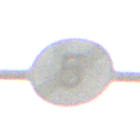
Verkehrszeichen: EndeGeschwindigkeit5
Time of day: SunriseSunset
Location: Outdoor (Suburban)
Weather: PartlyCloudy
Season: NotSpecified
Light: Natural